Aerial crown-view tile of a tropical tree (Barro Colorado Island, Panama), acquired 20250512:
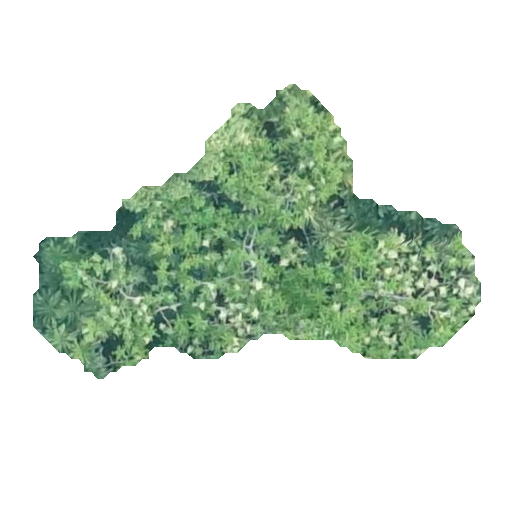
Species: Spondias mombin
GBIF accepted scientific name: Spondias mombin
Crown area: 110.11 m²